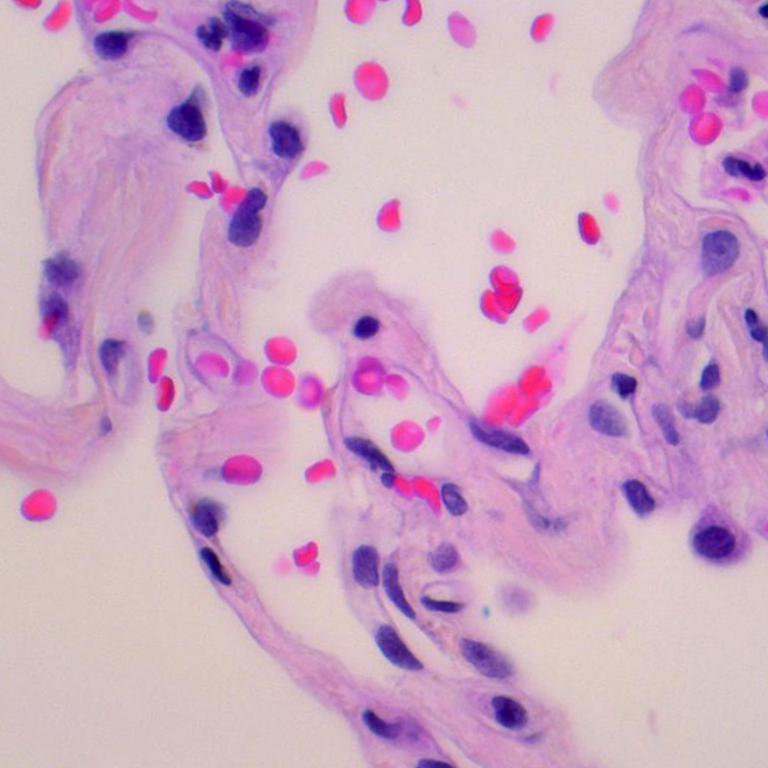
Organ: lung
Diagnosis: benign